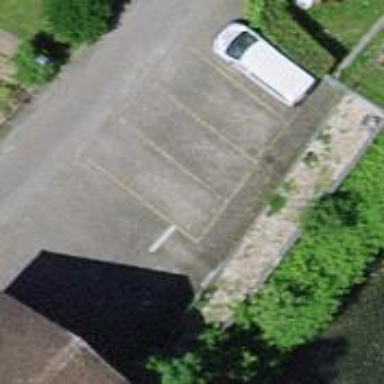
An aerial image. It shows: Parking available on the street side.